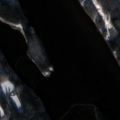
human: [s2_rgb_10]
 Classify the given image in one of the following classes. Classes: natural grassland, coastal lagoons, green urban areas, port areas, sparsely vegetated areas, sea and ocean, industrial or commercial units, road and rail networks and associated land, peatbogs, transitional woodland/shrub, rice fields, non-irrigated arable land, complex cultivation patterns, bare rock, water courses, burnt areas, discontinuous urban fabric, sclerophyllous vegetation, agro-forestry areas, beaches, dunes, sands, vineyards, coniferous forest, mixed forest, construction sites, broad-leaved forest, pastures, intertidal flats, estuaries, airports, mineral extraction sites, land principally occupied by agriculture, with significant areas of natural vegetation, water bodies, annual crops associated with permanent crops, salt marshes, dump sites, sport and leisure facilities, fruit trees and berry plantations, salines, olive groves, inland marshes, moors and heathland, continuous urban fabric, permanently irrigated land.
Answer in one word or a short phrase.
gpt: coniferous forest, mixed forest, transitional woodland/shrub, water bodies